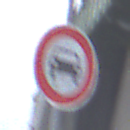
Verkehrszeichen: VerbotKraftwagen
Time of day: MorningAfternoon
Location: Outdoor (Suburban)
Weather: Overcast
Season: NotSpecified
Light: Natural